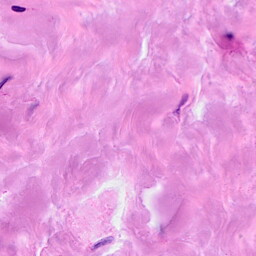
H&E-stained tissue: Breast